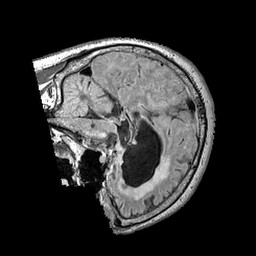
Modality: FLAIR
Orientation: sagittal
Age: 52
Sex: male
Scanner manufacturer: siemens
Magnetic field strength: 3 T
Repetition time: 5 s
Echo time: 0.387 s